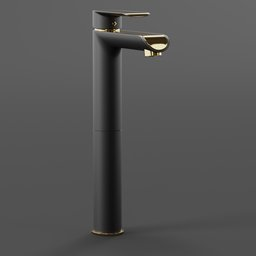
Label: appliances